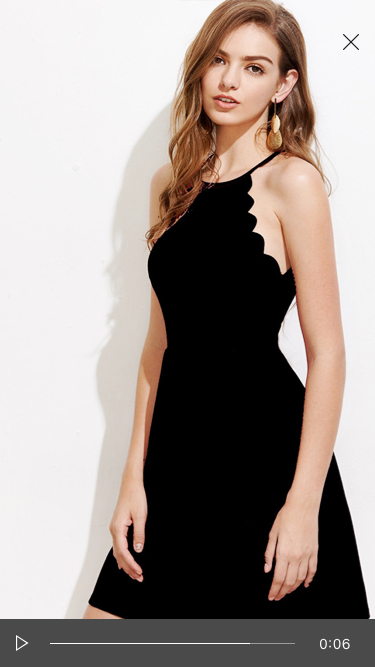
Text in this UI design:
0:06